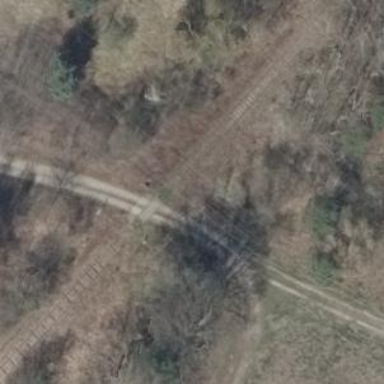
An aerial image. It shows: Level crossing along the railway.